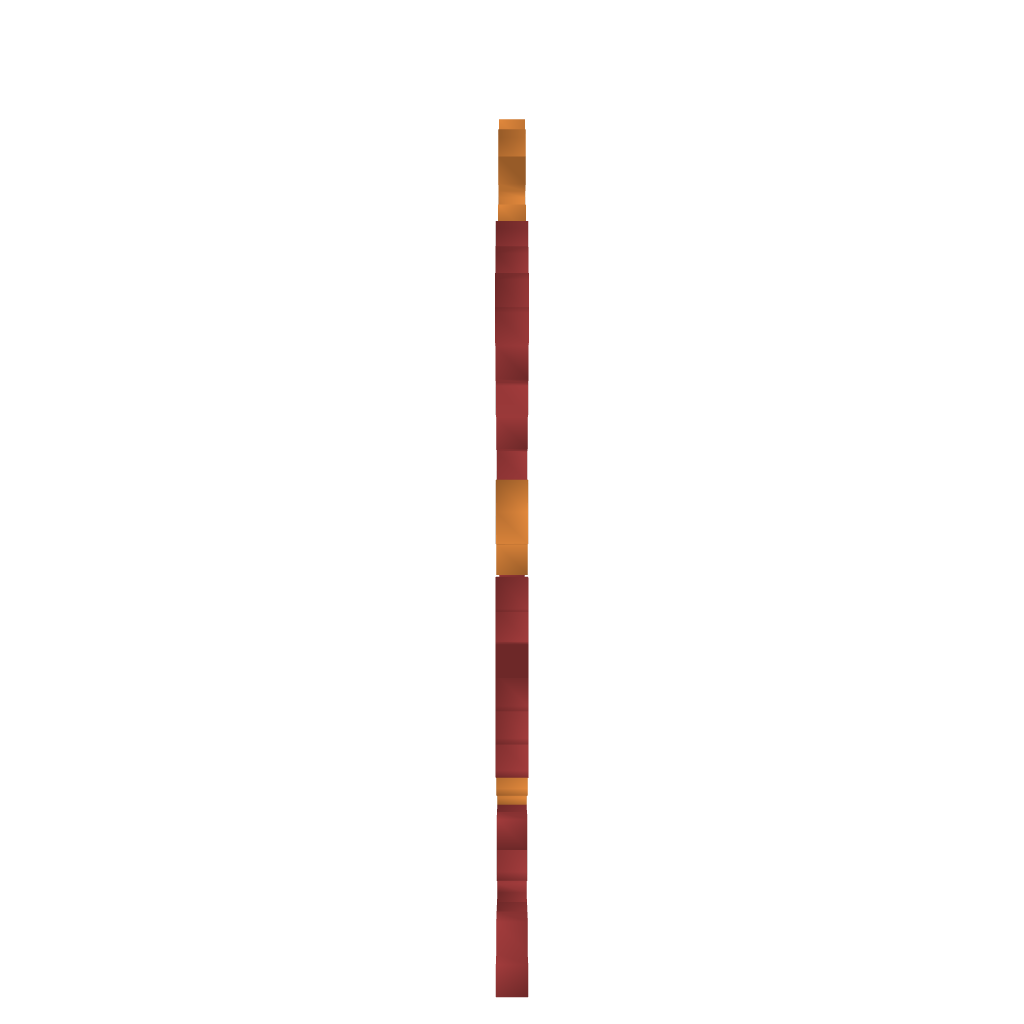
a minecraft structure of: Gutsman (ErnieCIII) bad low quality